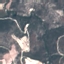
Land use / land cover class: HerbaceousVegetation